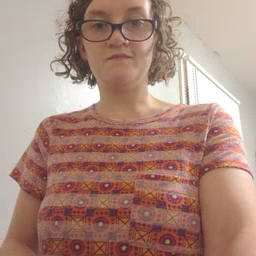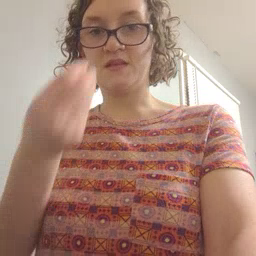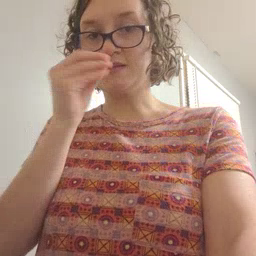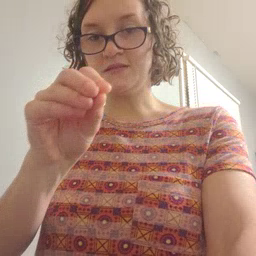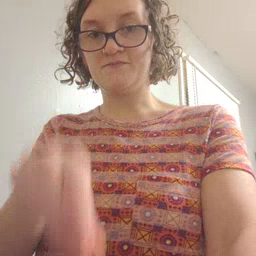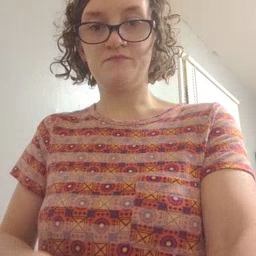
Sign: kiss